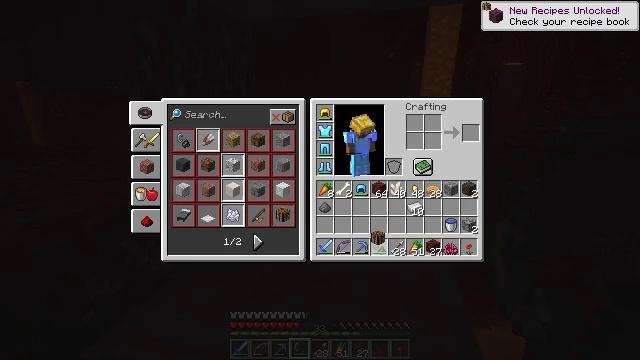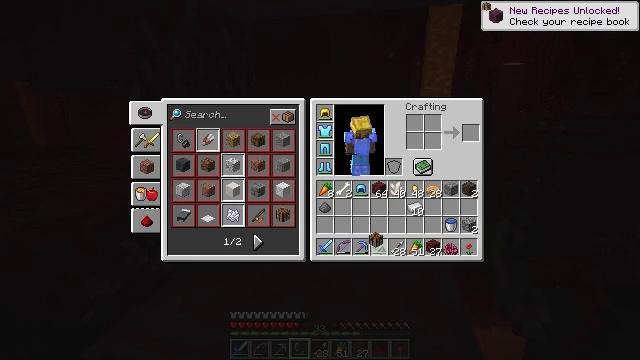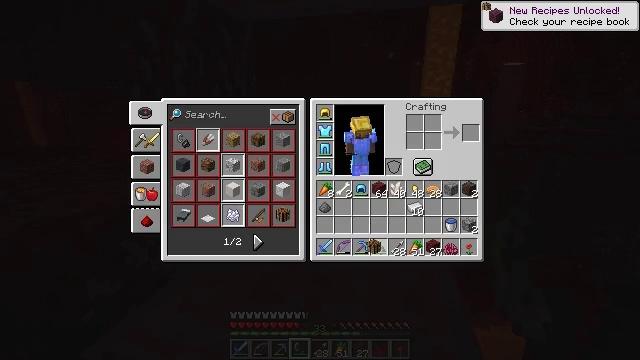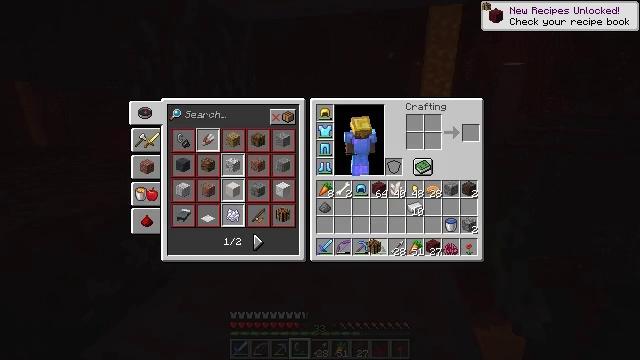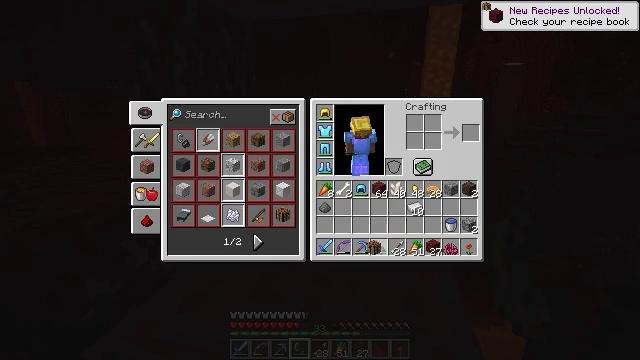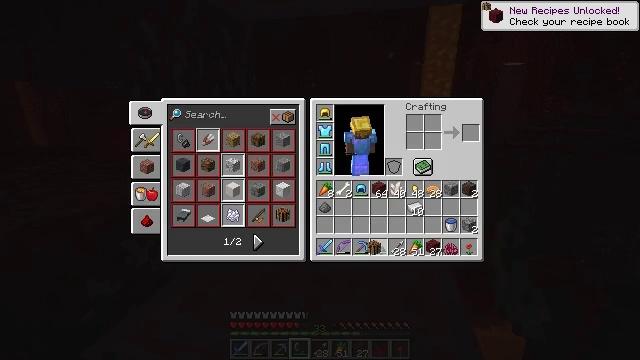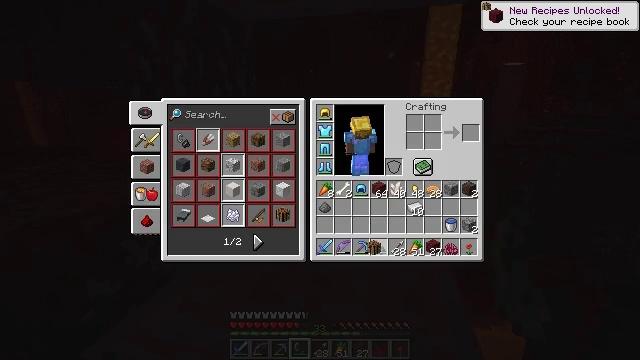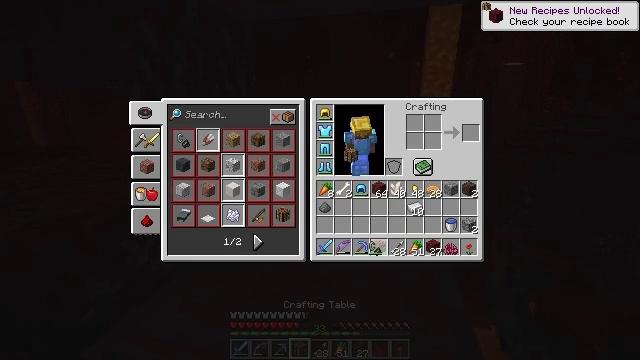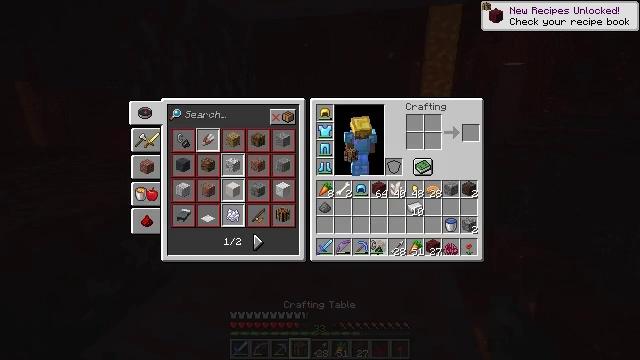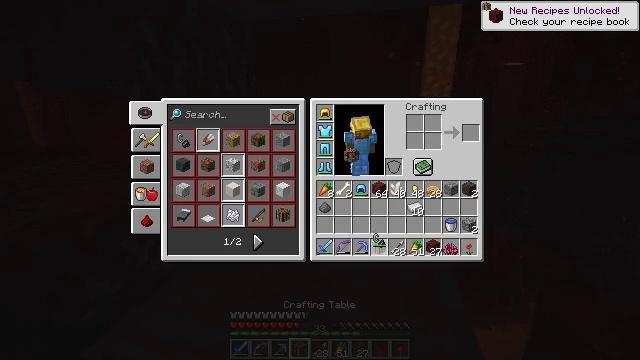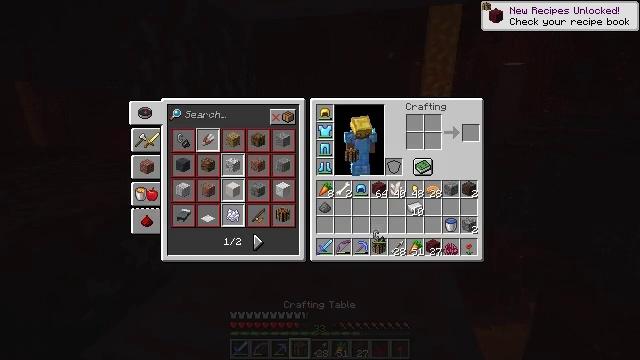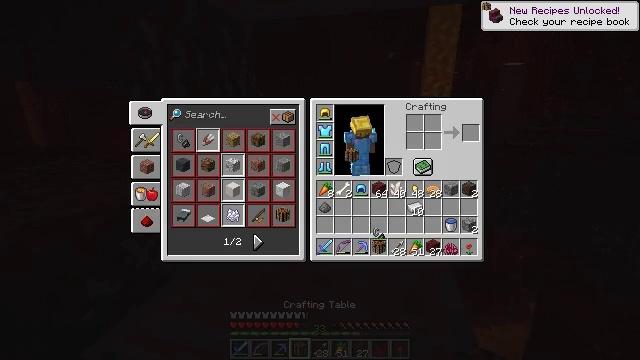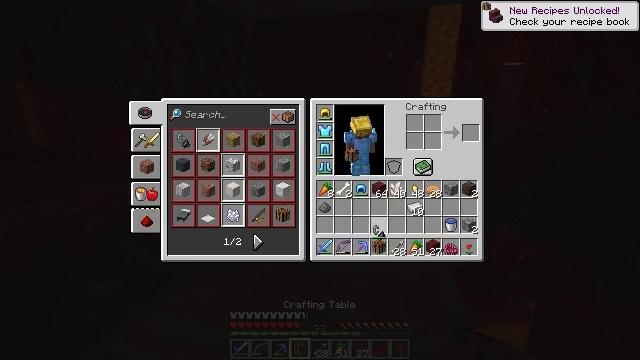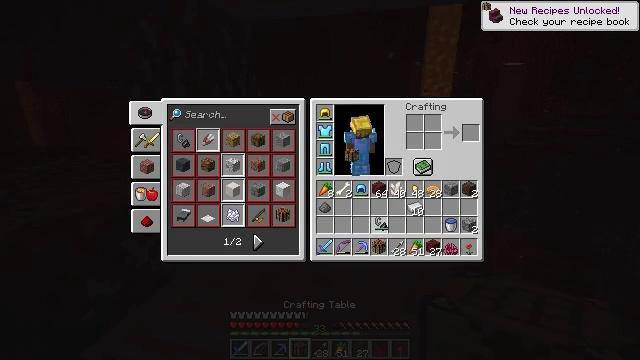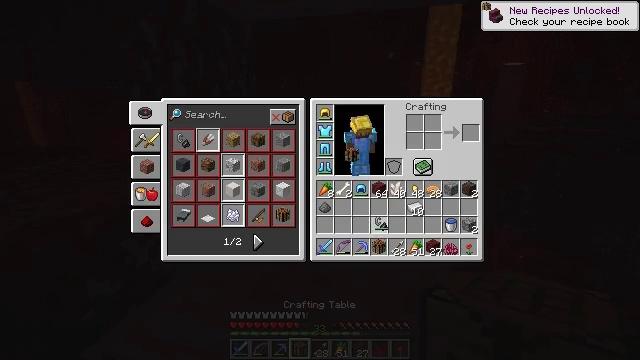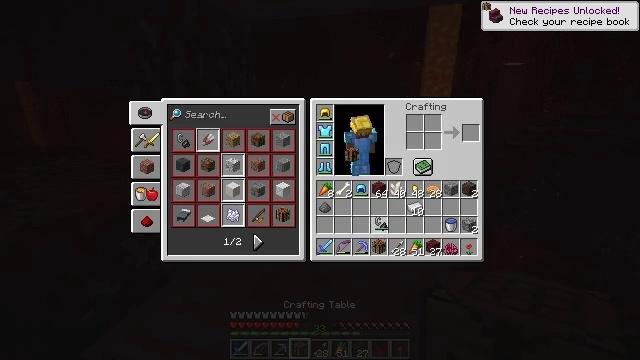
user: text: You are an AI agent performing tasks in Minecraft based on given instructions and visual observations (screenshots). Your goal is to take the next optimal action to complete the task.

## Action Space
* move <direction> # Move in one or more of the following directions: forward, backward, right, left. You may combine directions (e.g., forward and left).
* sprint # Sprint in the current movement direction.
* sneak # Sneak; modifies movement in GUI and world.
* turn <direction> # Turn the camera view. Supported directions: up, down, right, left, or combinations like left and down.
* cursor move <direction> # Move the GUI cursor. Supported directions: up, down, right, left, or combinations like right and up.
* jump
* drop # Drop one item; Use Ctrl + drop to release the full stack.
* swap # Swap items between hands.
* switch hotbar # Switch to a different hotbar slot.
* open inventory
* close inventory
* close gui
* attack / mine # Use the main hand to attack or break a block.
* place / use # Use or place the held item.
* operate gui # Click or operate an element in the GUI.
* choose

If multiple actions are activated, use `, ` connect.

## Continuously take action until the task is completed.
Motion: motion action
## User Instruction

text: Chop crimson stem from the tree.
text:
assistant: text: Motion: open gui
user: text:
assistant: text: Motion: cursor move down
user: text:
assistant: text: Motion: no_op
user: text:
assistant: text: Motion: no_op
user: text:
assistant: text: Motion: no_op
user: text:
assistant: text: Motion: operate gui
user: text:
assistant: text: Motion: no_op
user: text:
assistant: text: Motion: no_op
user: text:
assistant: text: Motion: cursor move up
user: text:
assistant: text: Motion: no_op
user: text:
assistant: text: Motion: no_op
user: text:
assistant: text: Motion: no_op
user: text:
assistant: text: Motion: cursor move up
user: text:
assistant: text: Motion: no_op
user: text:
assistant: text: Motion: no_op
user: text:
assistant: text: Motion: operate gui
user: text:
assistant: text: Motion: no_op
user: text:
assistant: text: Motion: no_op
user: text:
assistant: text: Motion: no_op
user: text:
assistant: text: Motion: no_op
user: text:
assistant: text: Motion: no_op
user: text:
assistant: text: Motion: close gui
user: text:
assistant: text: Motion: turn left and down, open inventory
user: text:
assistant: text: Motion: turn left and down
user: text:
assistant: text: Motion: turn down, attack / mine
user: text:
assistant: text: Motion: turn down, attack / mine
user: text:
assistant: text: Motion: turn down, attack / mine
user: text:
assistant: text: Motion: turn down, attack / mine
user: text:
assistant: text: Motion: turn down, attack / mine
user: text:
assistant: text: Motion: attack / mine